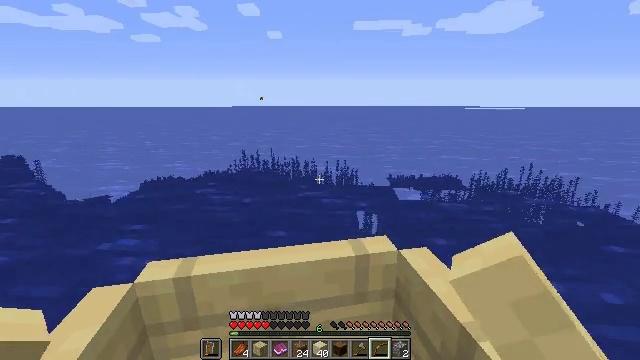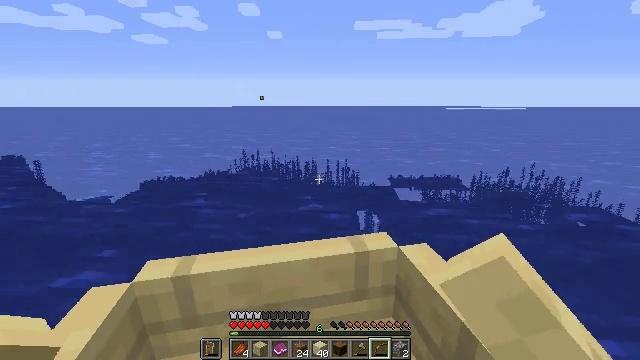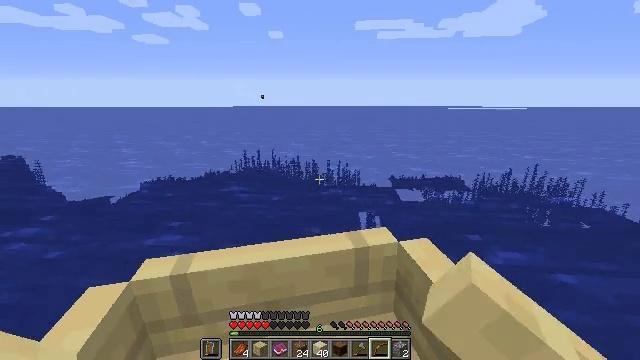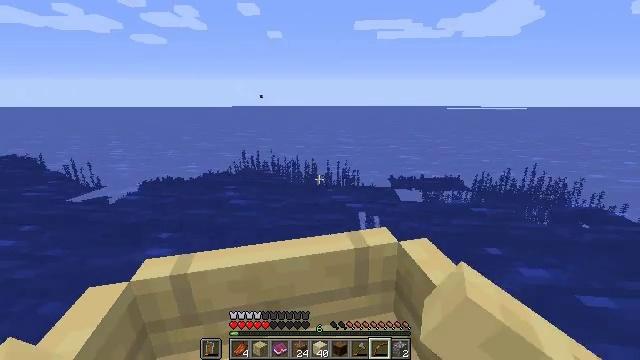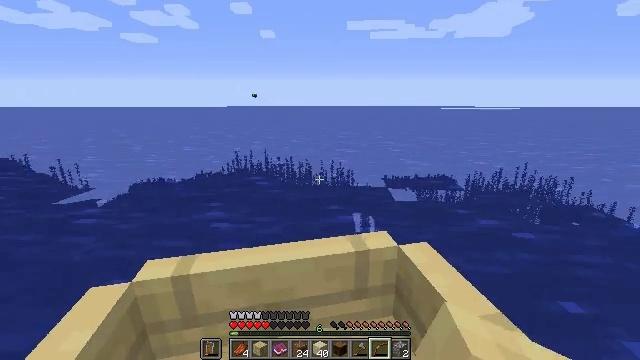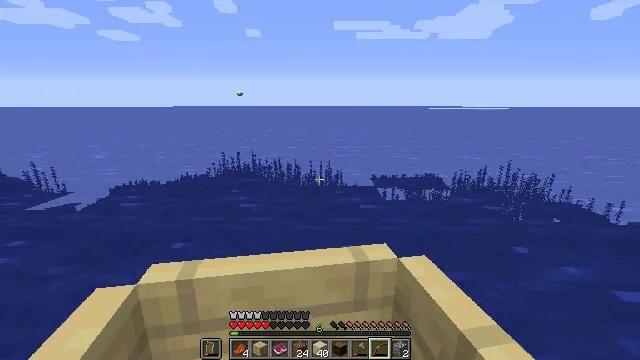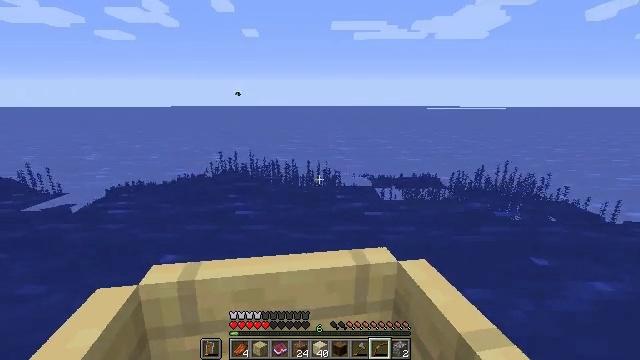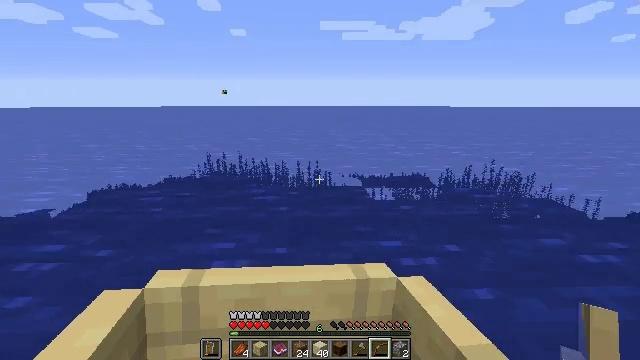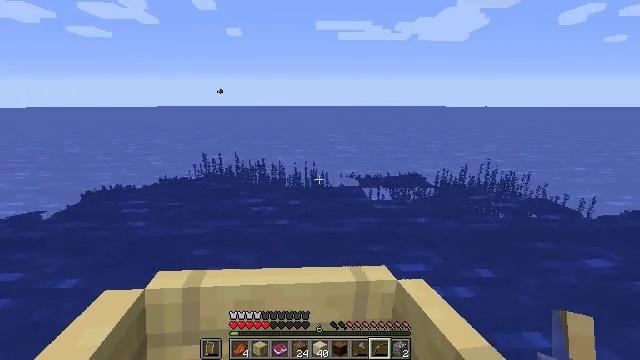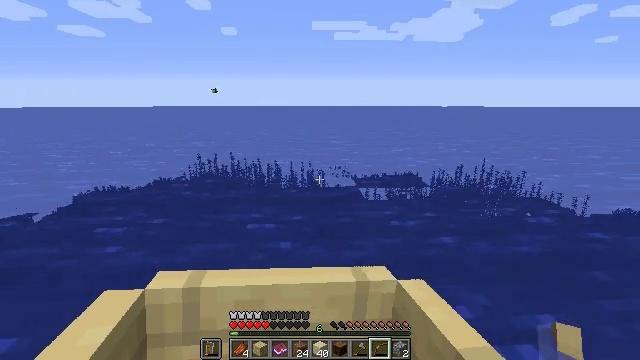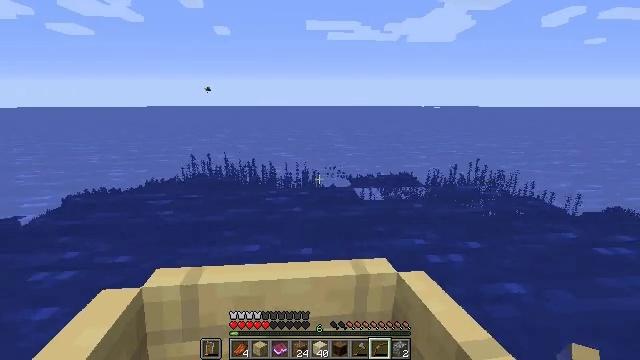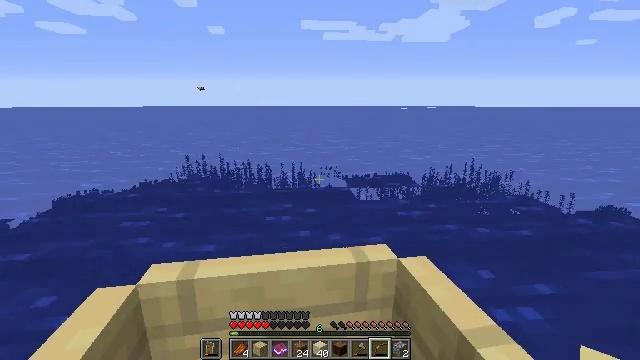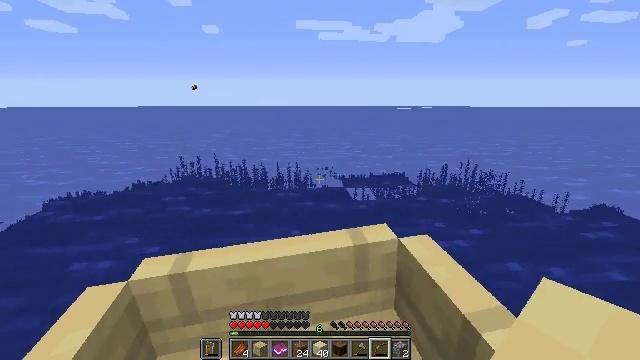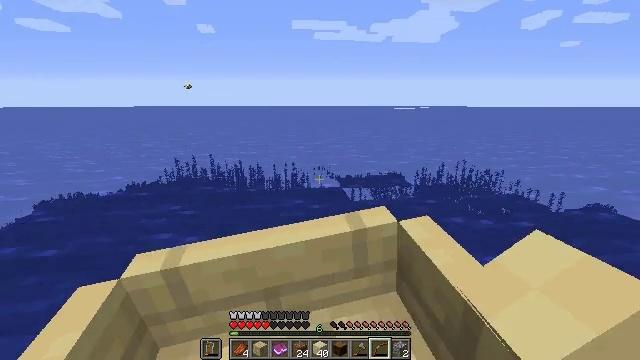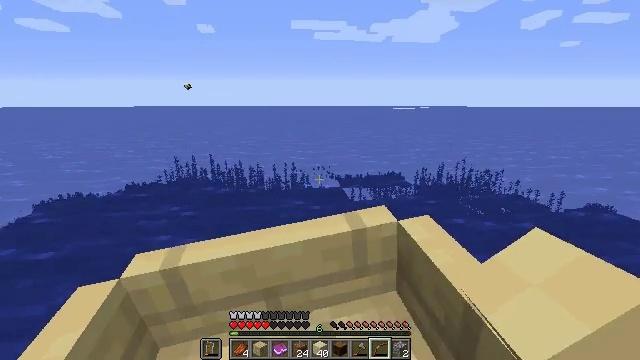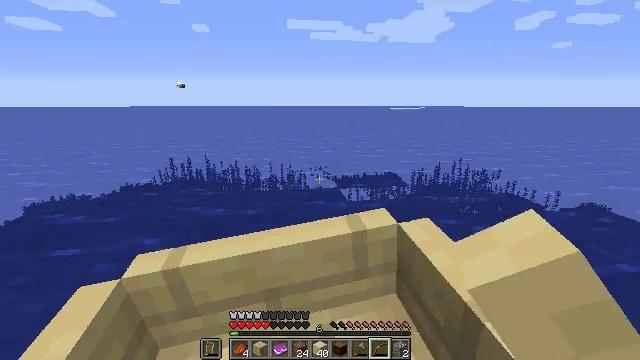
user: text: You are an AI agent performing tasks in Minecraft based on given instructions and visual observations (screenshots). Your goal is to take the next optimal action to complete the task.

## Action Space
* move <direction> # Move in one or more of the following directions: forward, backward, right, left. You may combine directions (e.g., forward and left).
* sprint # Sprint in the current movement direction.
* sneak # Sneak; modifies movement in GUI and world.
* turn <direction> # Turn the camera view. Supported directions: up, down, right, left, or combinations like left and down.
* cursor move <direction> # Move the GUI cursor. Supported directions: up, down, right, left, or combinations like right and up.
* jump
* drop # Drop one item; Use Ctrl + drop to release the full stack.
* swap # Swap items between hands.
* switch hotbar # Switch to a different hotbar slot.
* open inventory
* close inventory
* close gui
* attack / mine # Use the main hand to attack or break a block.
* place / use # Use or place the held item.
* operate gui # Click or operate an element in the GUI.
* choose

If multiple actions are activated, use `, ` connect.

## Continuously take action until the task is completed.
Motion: motion action
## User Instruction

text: Gather packed ice blocks.
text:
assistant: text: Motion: move forward
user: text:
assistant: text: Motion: move forward and move right
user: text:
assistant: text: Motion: move forward and move right
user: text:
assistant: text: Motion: move forward
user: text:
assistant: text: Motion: move forward
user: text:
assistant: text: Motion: move forward
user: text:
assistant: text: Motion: move forward
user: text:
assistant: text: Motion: move forward
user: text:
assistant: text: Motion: move forward
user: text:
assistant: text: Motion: move forward
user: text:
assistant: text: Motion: move forward
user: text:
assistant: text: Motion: move forward
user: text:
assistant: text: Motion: move forward
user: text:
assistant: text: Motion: move forward
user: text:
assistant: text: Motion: move forward
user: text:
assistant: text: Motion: move forward
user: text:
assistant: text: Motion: move forward
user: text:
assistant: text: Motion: move forward
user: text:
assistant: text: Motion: move forward
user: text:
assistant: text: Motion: move forward
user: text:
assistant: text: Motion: move forward
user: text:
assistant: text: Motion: move forward
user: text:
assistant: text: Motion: move forward
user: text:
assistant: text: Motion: move forward
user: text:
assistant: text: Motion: move forward
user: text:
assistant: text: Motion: move forward
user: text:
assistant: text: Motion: move forward
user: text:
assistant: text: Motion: move forward
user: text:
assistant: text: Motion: move forward
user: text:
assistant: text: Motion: move forward